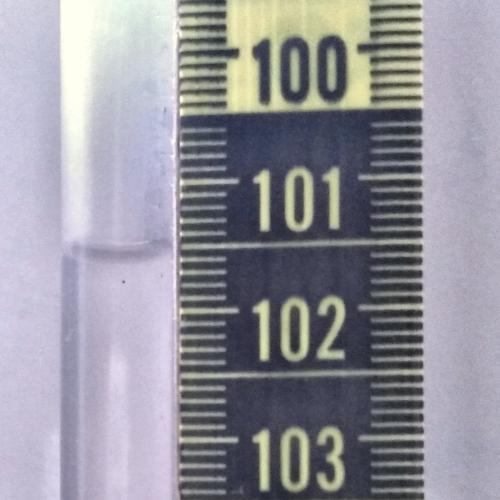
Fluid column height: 101.5 cm